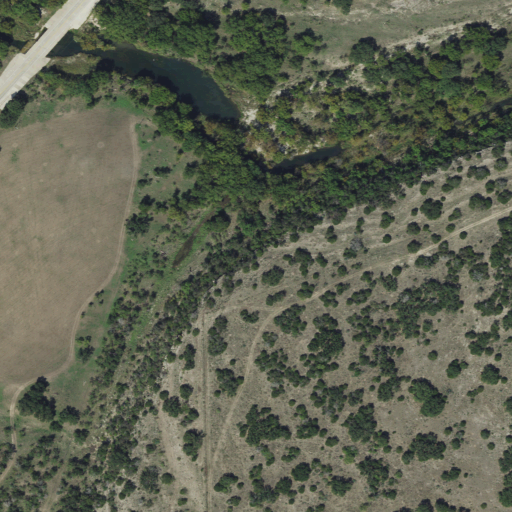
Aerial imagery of valley in Texas named Lee Hollow containing shrub, woody wetlands, deciduous forest, open development, open water, and medium intensity development